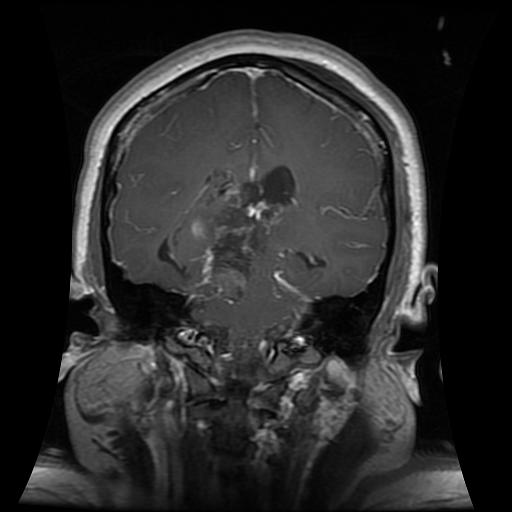
Label: glioma